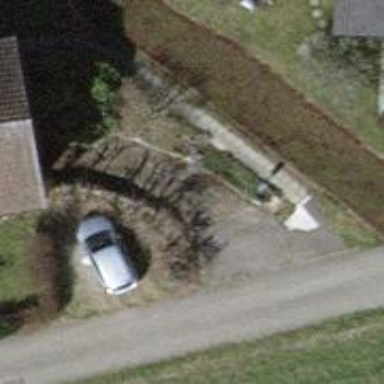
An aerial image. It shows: Hedge acting as barrier.